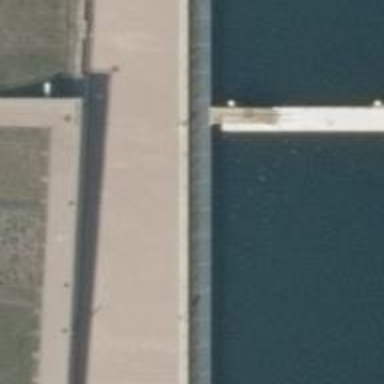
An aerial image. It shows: Man-made pier.